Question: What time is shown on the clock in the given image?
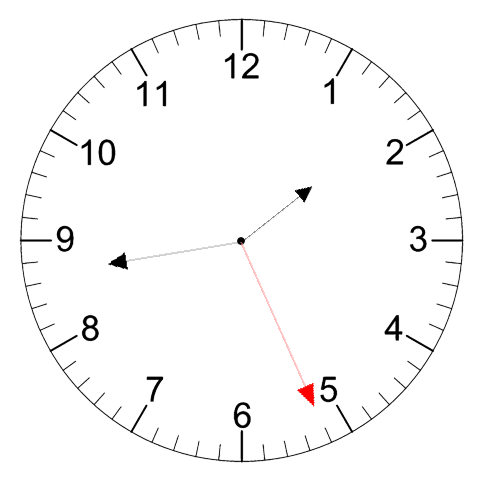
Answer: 01:43:26